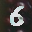
Label: 6